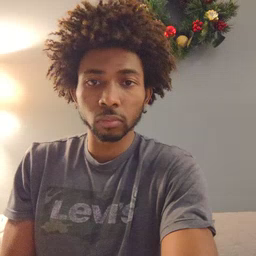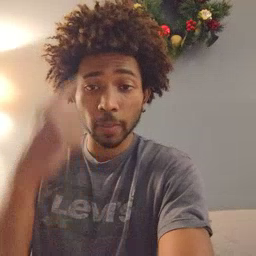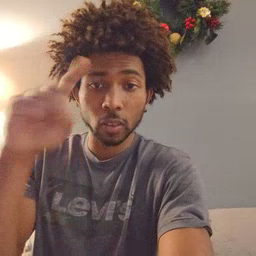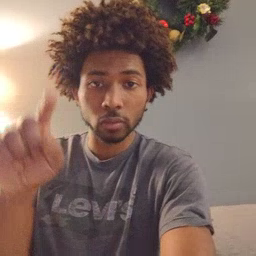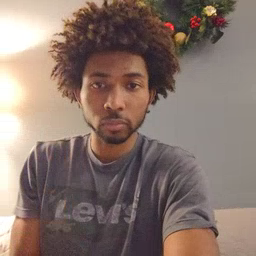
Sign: for